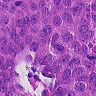
Metastatic tissue present: yes